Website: apple
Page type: address-validator
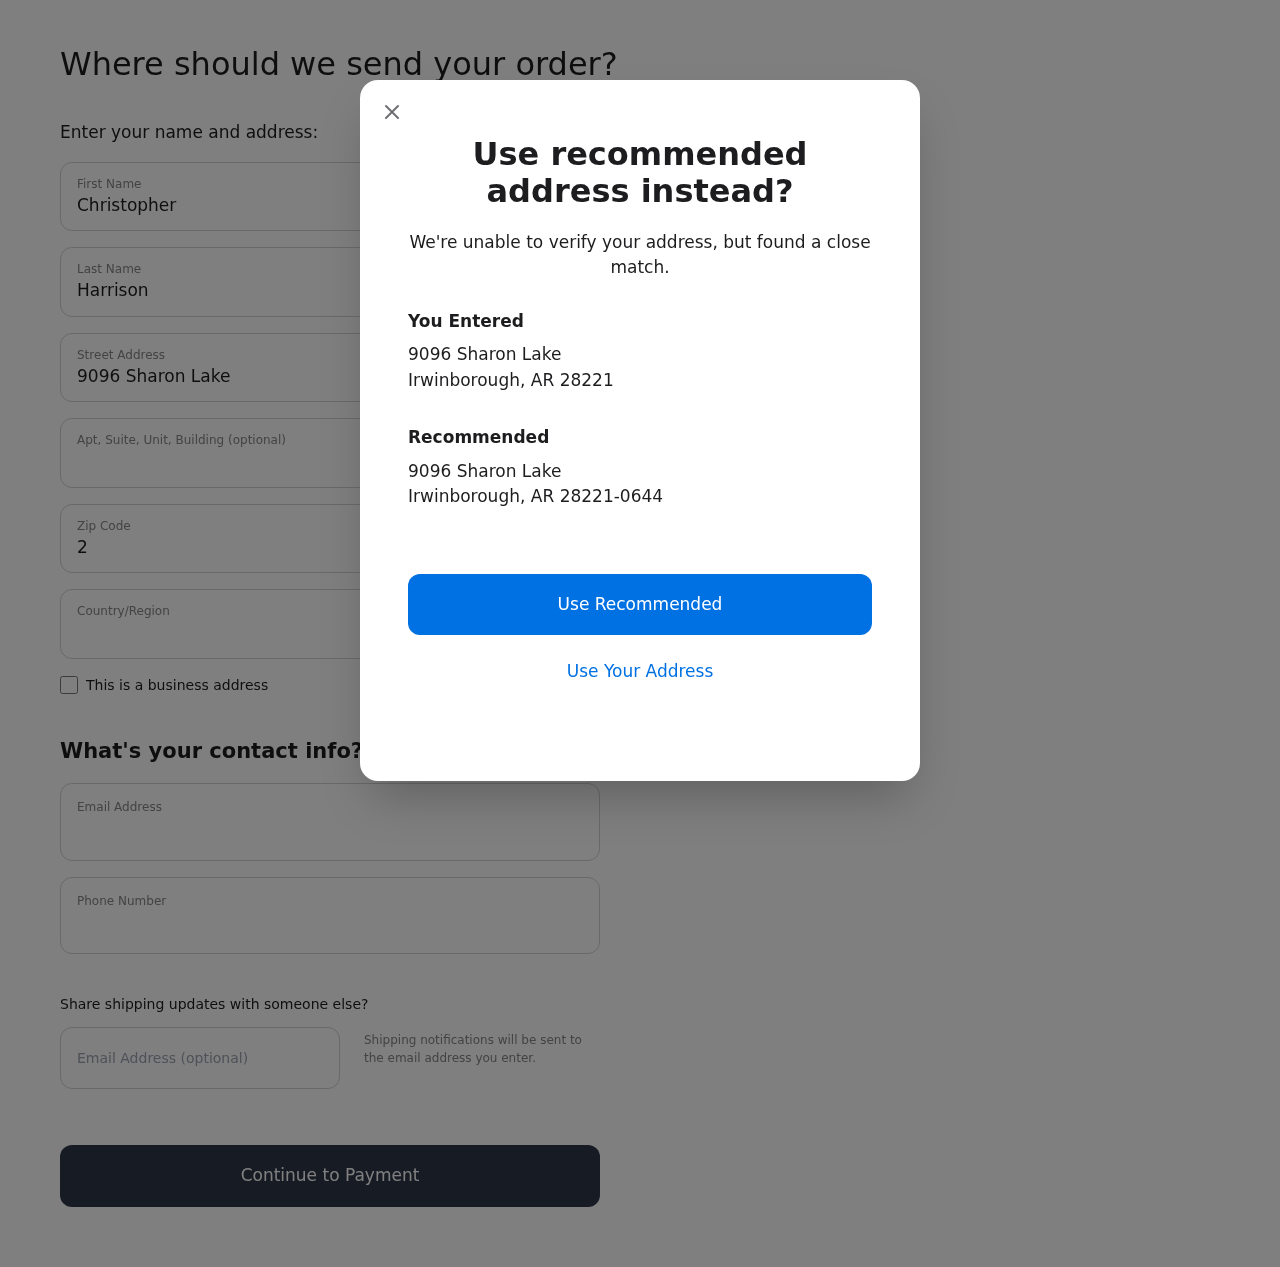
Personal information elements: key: PII_CITY
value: Irwinborough
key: PII_COUNTRY
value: United States
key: PII_EMAIL
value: christopherharrison@gmail.com
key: PII_FIRSTNAME
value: Christopher
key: PII_GIFT_EMAIL
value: jeffrey.maldonado@hotmail.com
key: PII_LASTNAME
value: Harrison
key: PII_PHONE
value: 5888547281
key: PII_POSTCODE
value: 28221
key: PII_POSTCODE_FULL
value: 28221-0644
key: PII_STATE_ABBR
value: AR
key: PII_STREET
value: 9096 Sharon Lake
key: PII_CITY2
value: Irwinborough
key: PII_STATE_ABBR2
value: AR